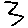
Label: zigzag